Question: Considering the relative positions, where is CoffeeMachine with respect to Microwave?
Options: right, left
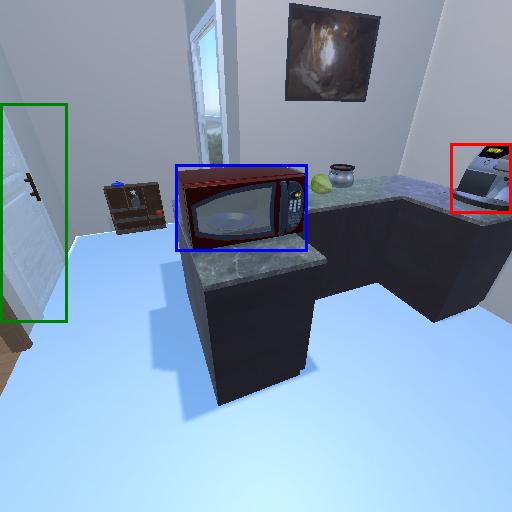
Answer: right